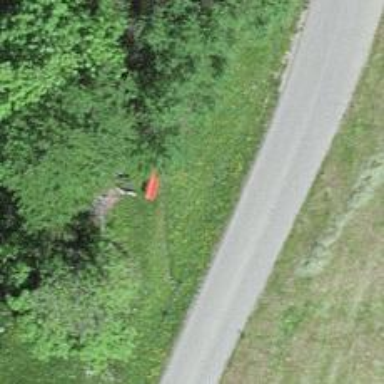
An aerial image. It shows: Bench for seating.